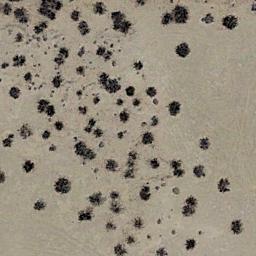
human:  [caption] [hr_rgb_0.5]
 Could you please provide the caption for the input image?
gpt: The chaparral is consist of sparse bushes on the desert .

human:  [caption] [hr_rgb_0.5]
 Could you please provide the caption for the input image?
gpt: Some disconnected small chaparrals grow in the desert .

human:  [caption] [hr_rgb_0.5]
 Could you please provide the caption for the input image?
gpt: Chaparral is evenly distributed on the sand .

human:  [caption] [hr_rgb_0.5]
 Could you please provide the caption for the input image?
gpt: There are several winding paths in the jungle .

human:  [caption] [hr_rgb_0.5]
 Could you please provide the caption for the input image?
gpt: The chaparral is thicker on the left than on the right .